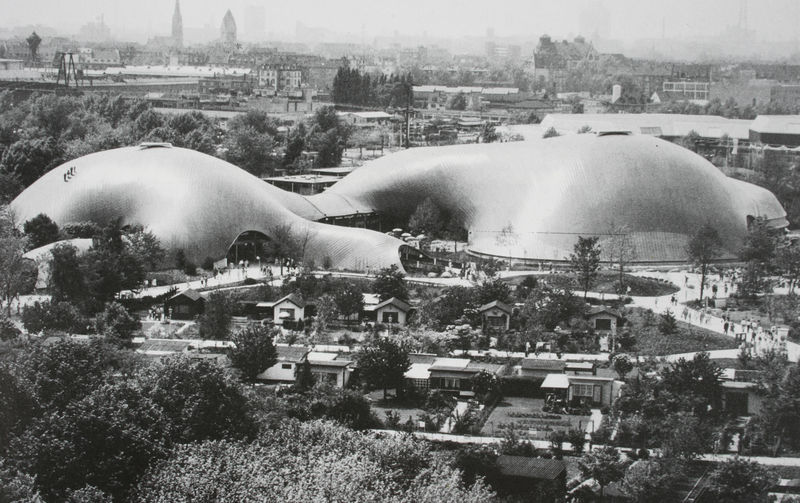
Titel: Luftaufnahme
Künstler: Frei Otto
Standort: Mannheim
Institution: Multihalle
Schlagwörter: baum, weiß, bäume, kirchturm, landschaft, stadt, grau, schwarz, dach, haus, häuser, kirche, england, turm, wellen, bogen, dächer, hütten, kuppel, foto, fotografie, photographie, eingang, türme, photo, bau, sphäre